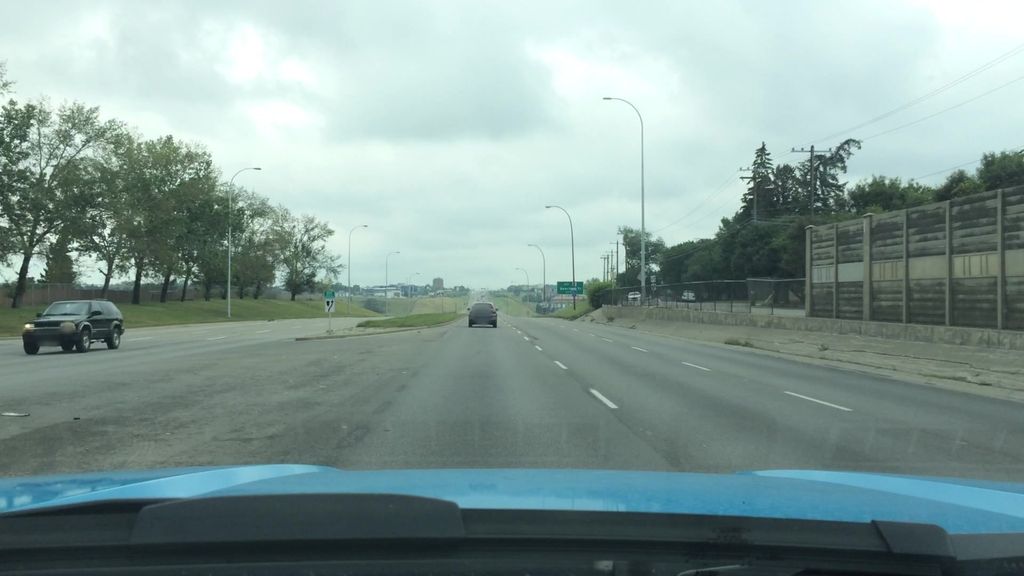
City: calgary